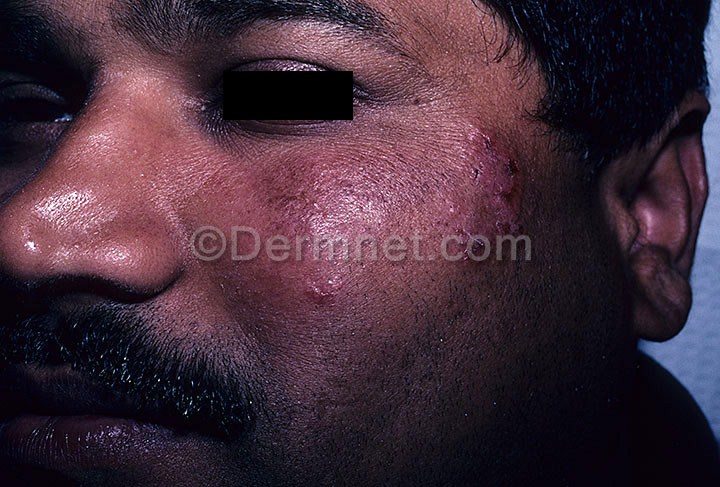
Disease: Lupus and other Connective Tissue diseases